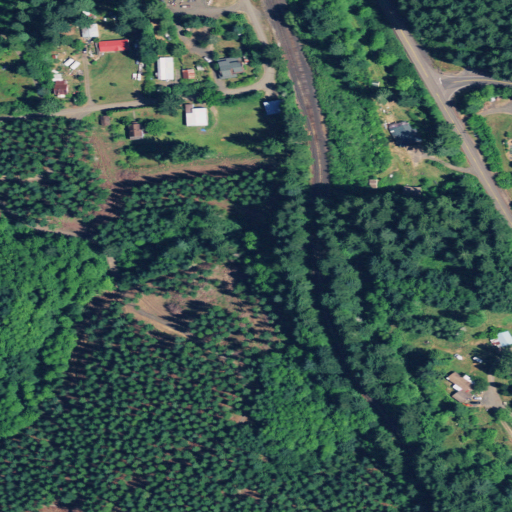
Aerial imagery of valley in Oregon named Happy Hollow containing evergreen forest, mixed forest, open development, low intensity development, pasture, shrub, medium intensity development, deciduous forest, and high intensity development